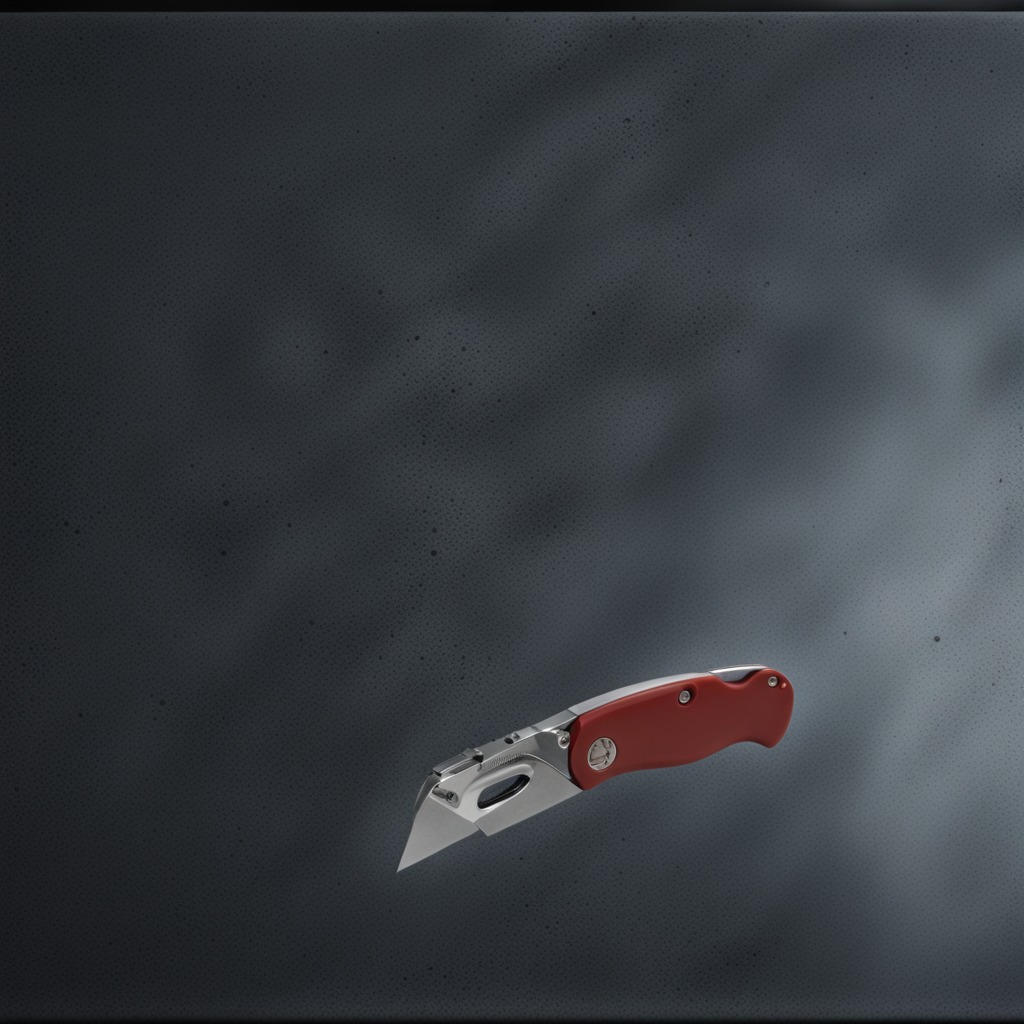
A utility knife is lying on a clean granite table inside a workshop at night dim ambient light soft shadows worn but